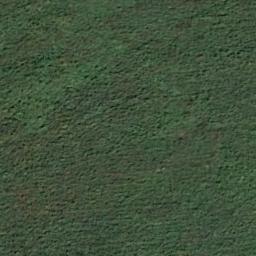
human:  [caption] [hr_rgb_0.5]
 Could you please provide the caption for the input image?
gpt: The meadow is dense but uneven .

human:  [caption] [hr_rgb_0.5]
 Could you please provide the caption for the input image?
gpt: This meadow has dense grasses of different colors .

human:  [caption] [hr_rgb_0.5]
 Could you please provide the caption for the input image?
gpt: There are several yellow lines on the grass .

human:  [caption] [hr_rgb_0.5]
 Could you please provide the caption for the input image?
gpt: A large lush green meadow covered with green grass .

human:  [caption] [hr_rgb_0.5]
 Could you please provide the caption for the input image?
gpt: A dense meadow with many green grass .